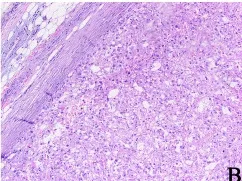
Histopathology features of primary tumors. (B) Epithelioid tumor cells were arranged in tight sheets.
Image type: pathology (h&e)